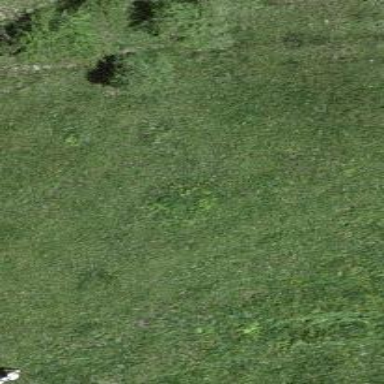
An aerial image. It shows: Path covered with grass.